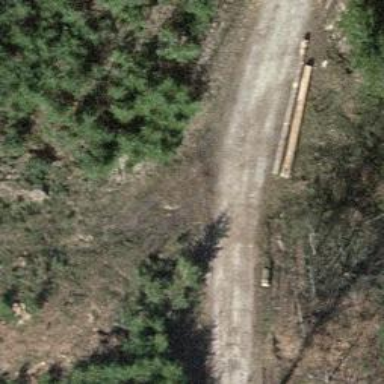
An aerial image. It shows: Gravel track with track type of grade3.